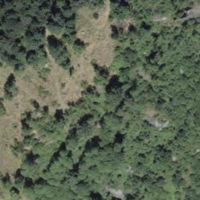
EUNIS habitat code: 31
Species observed at this site:
Vincetoxicum hirundinaria